Field crop: maize
Growth stage: 2
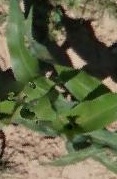
Species: maize